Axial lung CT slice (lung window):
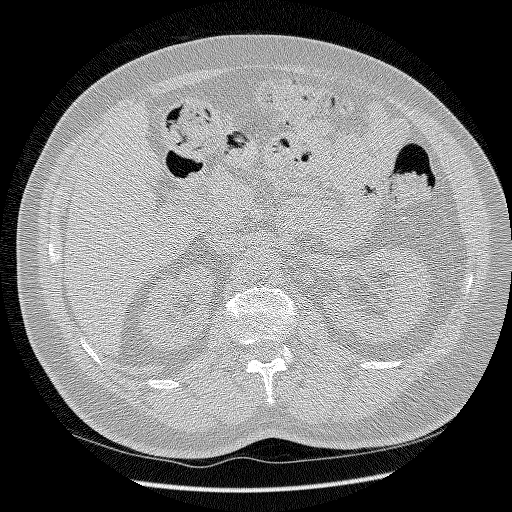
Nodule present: no